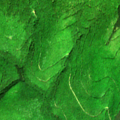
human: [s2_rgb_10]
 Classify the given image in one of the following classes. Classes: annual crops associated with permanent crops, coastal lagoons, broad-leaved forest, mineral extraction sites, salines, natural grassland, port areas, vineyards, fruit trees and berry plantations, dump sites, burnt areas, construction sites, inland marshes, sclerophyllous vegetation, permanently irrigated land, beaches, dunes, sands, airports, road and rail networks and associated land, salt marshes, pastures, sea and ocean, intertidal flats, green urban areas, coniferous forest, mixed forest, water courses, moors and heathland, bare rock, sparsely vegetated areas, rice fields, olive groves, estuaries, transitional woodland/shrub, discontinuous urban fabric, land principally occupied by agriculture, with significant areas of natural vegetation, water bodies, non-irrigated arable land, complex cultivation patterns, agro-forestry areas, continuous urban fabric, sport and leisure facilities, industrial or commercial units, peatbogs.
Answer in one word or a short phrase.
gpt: broad-leaved forest, mixed forest